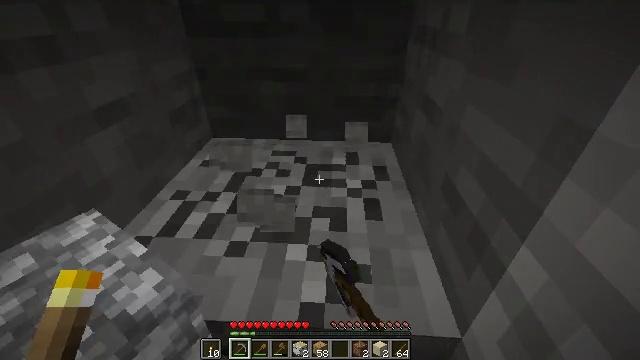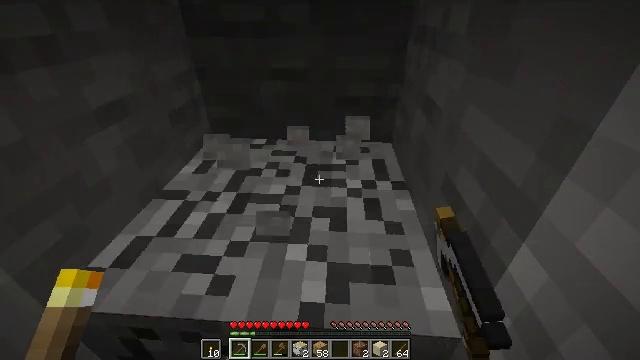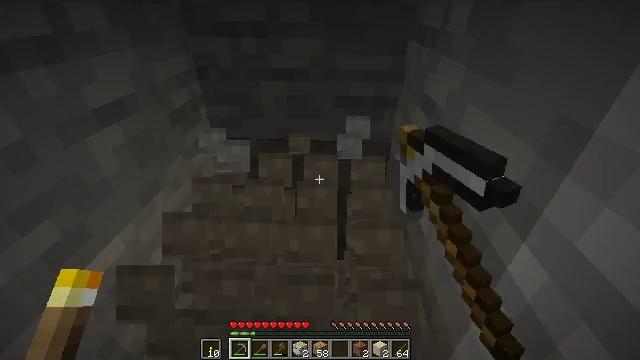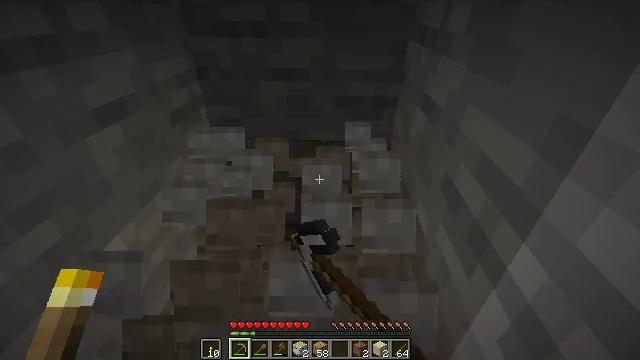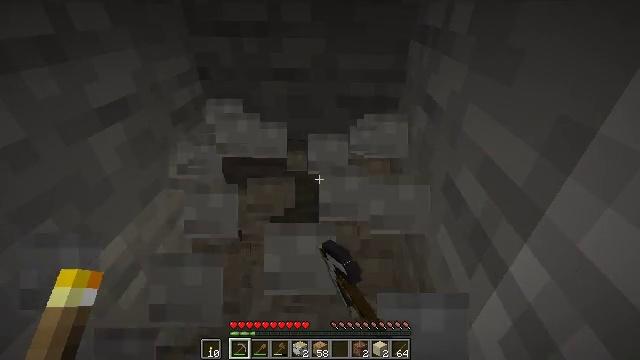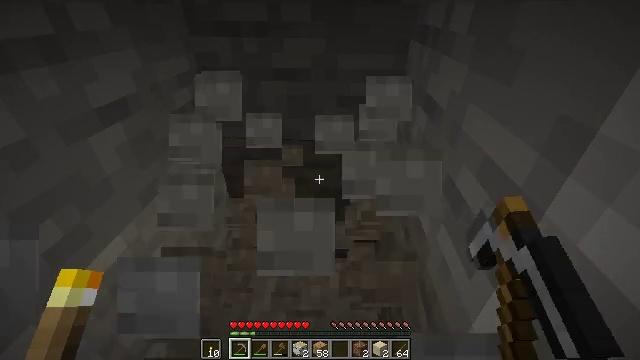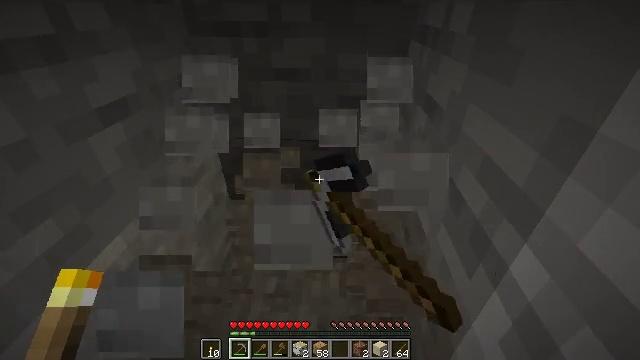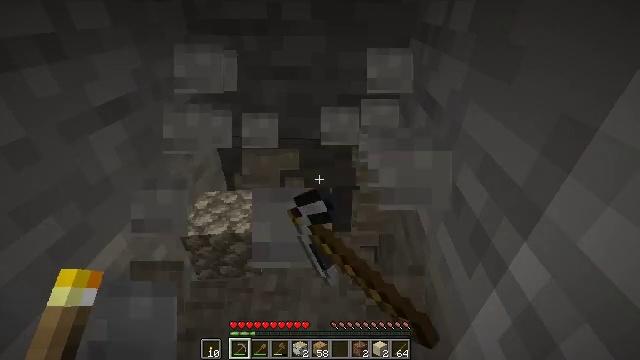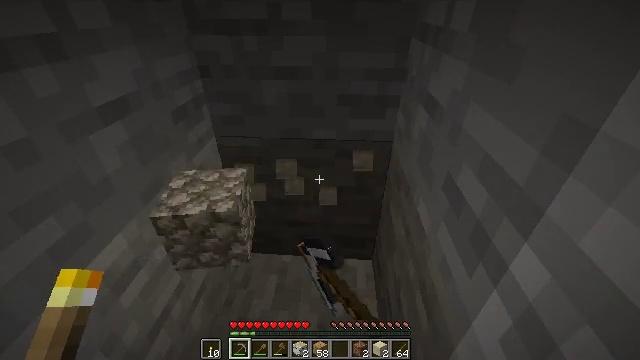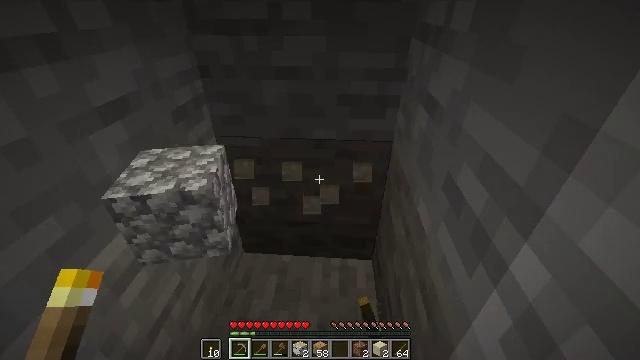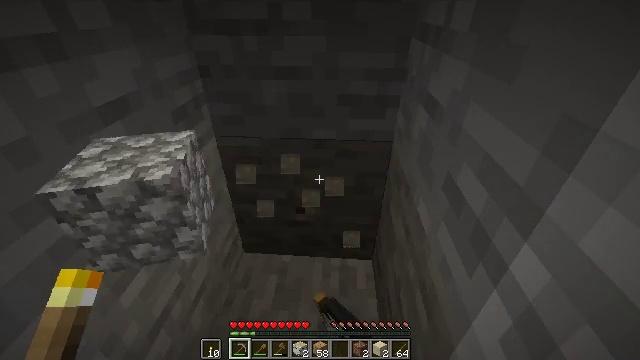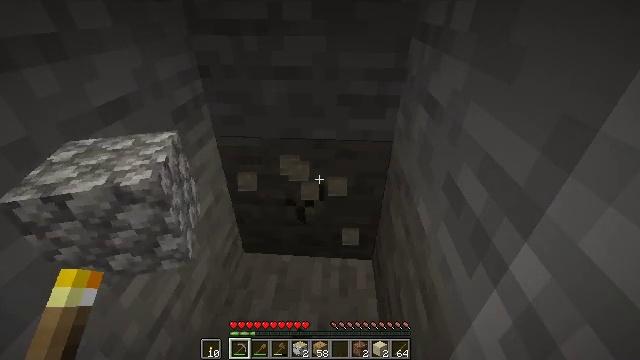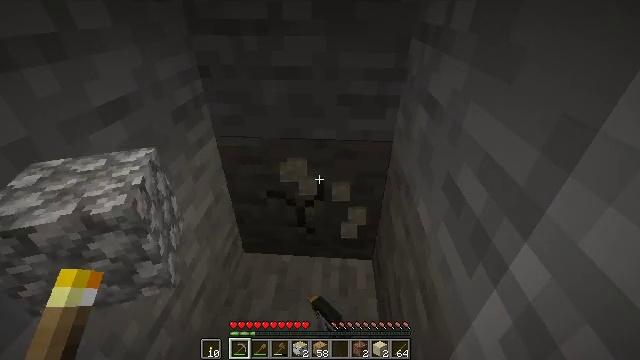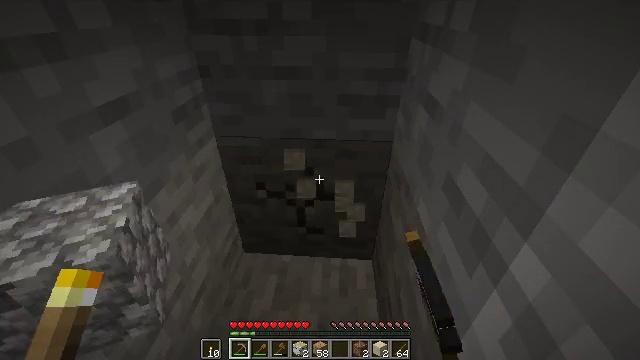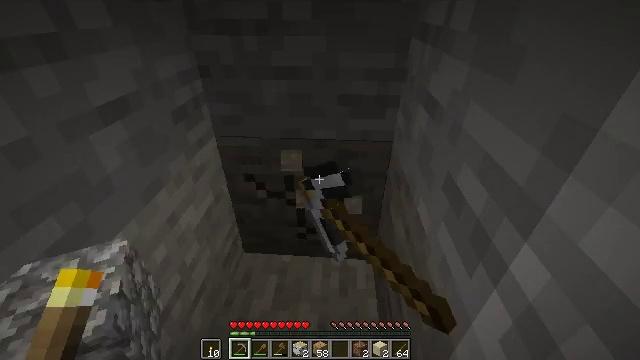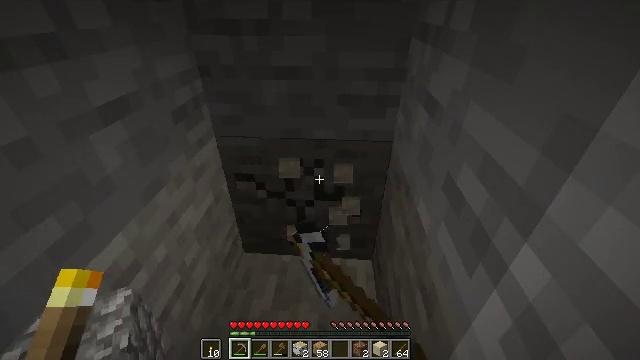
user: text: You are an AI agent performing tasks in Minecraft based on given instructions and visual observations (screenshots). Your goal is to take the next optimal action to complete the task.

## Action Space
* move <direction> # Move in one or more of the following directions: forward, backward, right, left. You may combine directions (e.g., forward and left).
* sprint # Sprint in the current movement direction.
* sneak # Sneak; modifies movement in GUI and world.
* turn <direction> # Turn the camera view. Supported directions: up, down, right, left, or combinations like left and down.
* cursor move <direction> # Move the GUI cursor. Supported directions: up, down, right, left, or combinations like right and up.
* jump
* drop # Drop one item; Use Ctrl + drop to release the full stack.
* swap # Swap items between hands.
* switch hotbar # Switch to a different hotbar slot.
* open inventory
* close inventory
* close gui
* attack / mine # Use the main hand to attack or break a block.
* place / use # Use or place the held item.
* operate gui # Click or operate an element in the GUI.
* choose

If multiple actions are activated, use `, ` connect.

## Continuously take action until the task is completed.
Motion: motion action
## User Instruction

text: Mine stone underground.
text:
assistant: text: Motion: attack / mine
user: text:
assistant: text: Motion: attack / mine
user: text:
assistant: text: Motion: attack / mine
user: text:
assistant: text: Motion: attack / mine
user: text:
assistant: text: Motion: attack / mine
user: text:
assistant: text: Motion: attack / mine
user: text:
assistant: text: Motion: attack / mine
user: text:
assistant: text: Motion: attack / mine
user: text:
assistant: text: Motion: attack / mine
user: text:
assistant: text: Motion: attack / mine
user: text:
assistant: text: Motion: attack / mine
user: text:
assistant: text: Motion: attack / mine
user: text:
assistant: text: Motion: attack / mine
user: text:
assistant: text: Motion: attack / mine
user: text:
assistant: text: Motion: attack / mine
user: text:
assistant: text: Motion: attack / mine
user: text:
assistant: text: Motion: attack / mine
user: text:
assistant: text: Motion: attack / mine
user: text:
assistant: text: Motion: attack / mine
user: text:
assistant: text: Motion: attack / mine
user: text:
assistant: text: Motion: move forward, attack / mine
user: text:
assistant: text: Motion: move forward, attack / mine
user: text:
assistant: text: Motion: move forward and move left, attack / mine
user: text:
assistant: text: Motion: move left, turn right and up, attack / mine
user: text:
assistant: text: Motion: attack / mine
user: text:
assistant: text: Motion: attack / mine
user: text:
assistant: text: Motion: attack / mine
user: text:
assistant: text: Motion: attack / mine
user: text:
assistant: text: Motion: attack / mine
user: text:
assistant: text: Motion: attack / mine